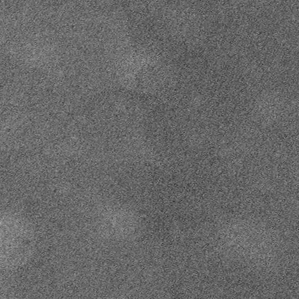
Label: frost